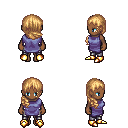
a pixel art fantasy rpg character, female body template, human, dark skin, chain tabard jacket, metal pants, light blonde right-swept hairstyle, gold boots, four views (front, back, left, right), 2x2 character sprite sheet, small pixel art, hard edges, no anti-aliasing